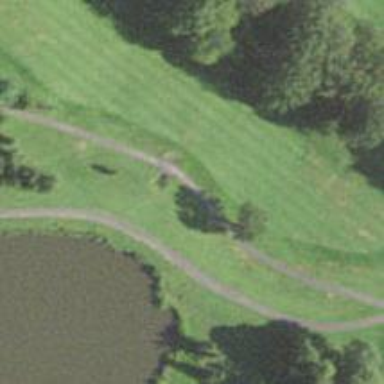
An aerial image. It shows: Golf water hazard.